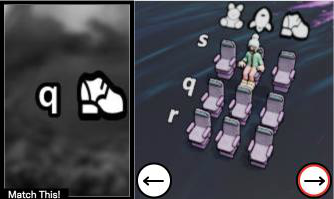
Task: seats
Answer: no